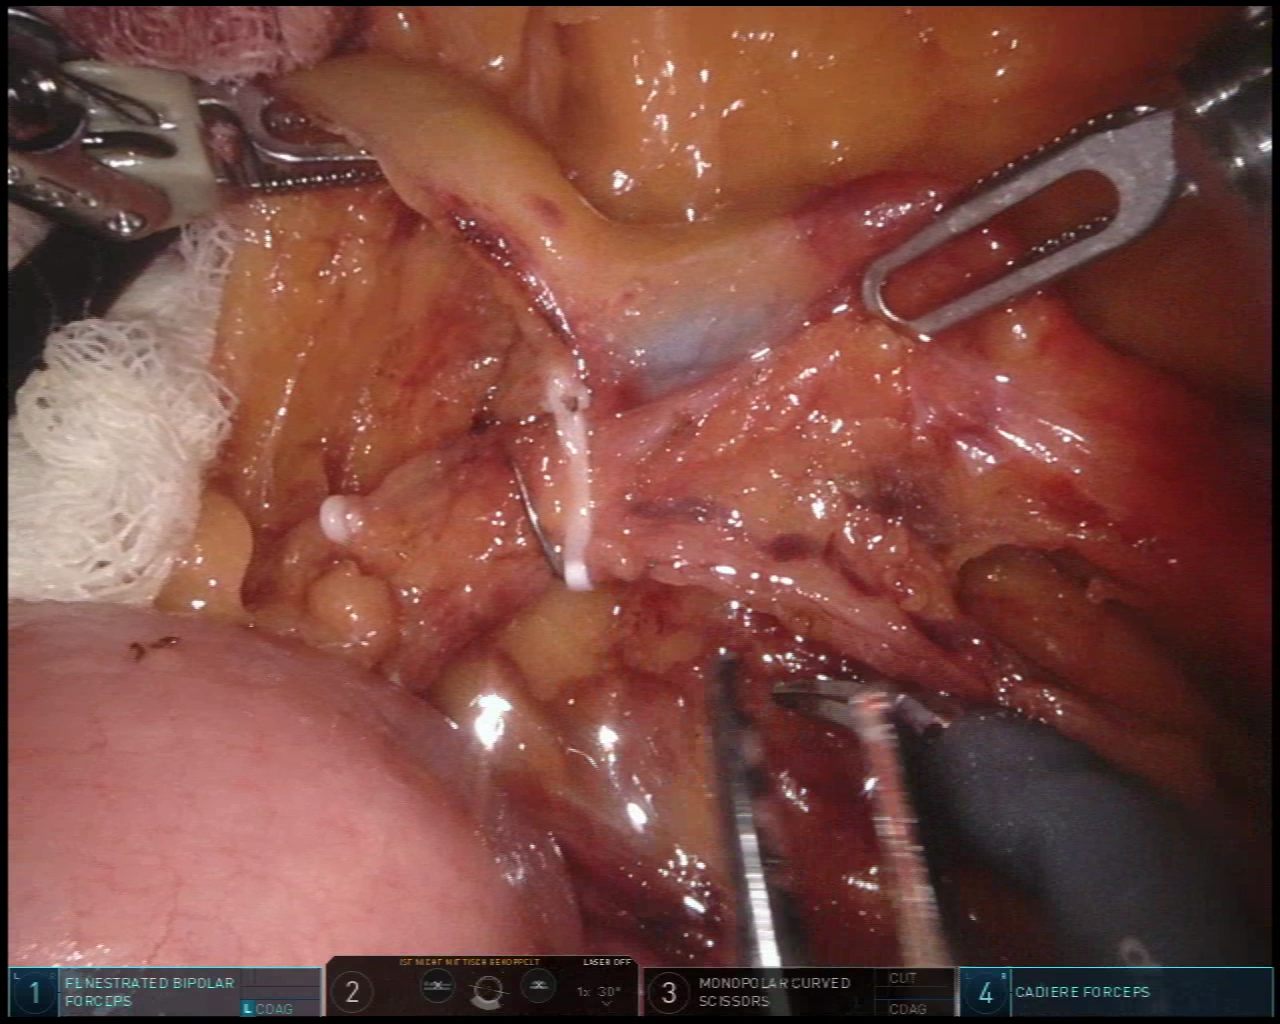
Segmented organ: intestinal_veins
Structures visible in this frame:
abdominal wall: no
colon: no
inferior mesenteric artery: no
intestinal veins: yes
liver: no
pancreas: no
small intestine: yes
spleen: no
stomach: no
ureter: no
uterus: no
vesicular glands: no